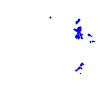
Particle: kaon